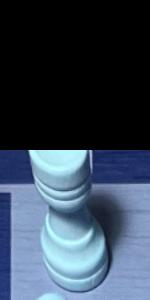
Label: Rook_White